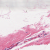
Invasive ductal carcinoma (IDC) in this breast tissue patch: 0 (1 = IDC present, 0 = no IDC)